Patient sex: F
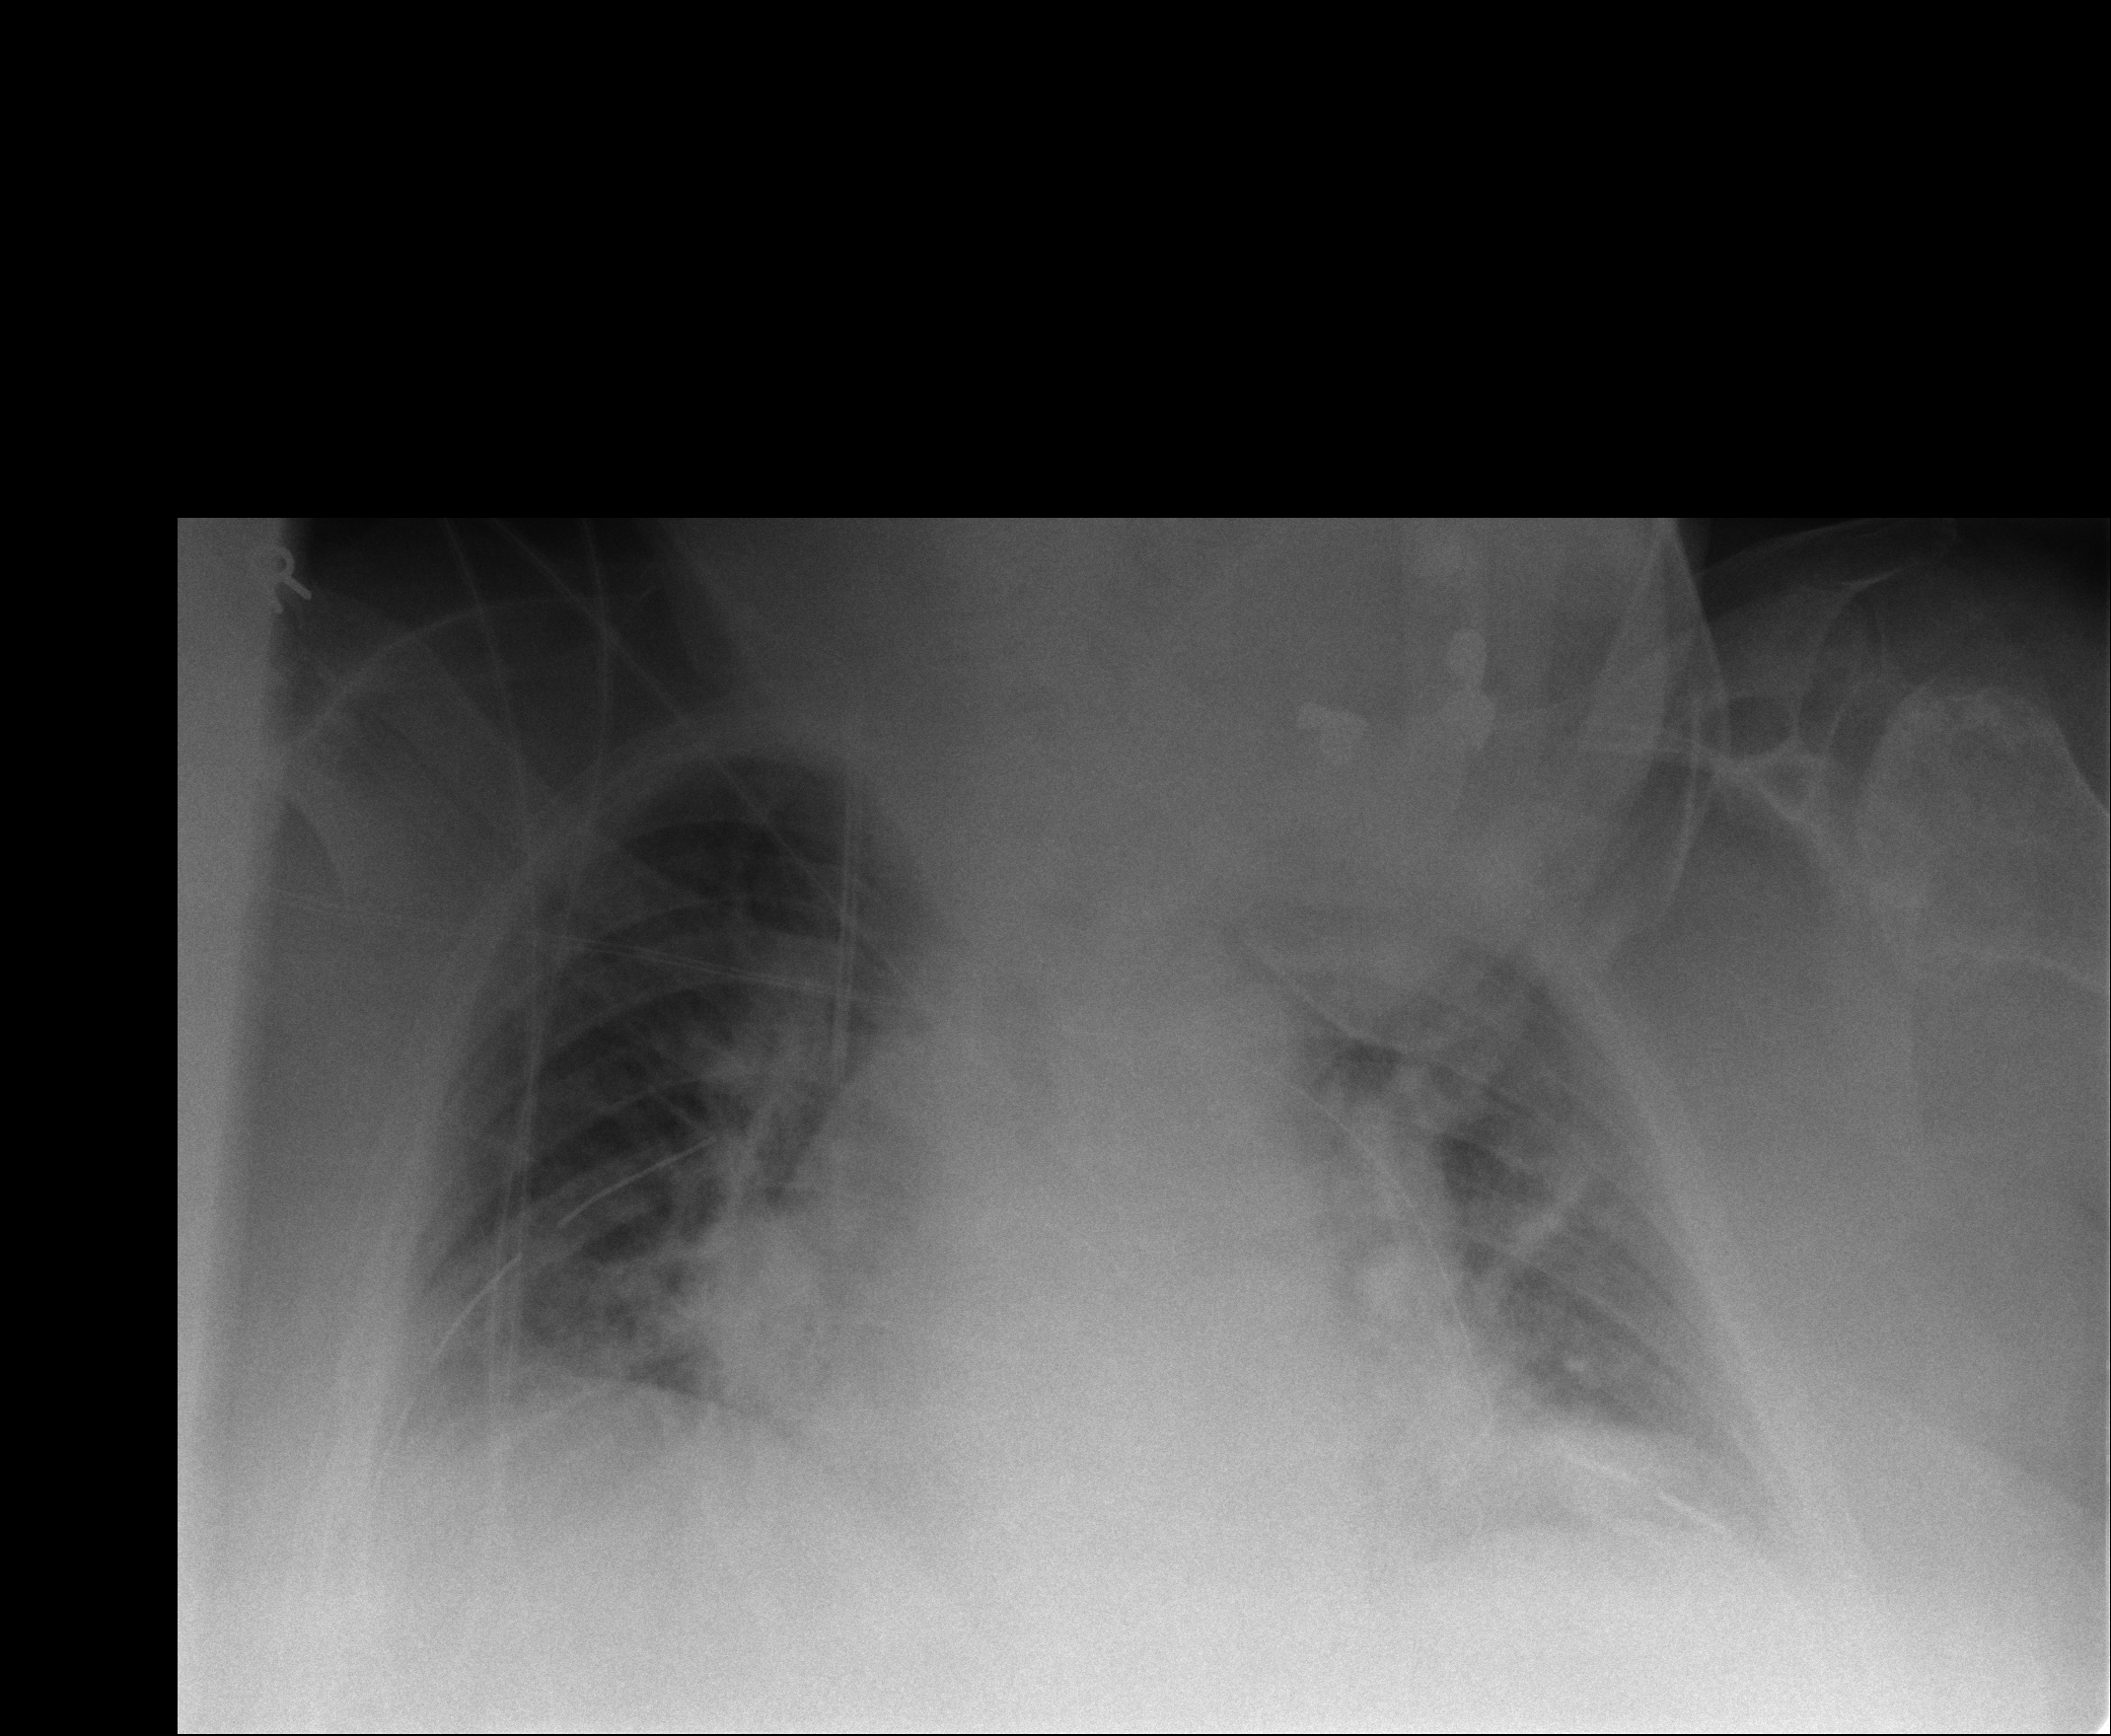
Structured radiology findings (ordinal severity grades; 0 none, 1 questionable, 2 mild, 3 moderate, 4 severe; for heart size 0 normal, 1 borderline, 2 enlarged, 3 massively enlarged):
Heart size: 2
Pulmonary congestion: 2
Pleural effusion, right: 2
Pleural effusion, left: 2
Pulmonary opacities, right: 2
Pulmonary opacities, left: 2
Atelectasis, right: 2
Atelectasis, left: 2